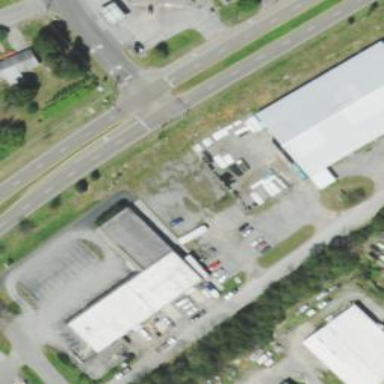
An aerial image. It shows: Commercial building.